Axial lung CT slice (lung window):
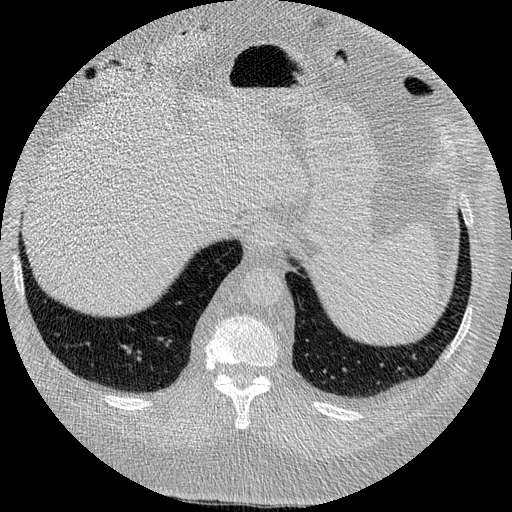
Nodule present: no